Interaction volume radius: 10 \u00c5
Interaction volume height: 20 \u00c5
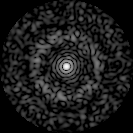
Disorder parameter: 0.831